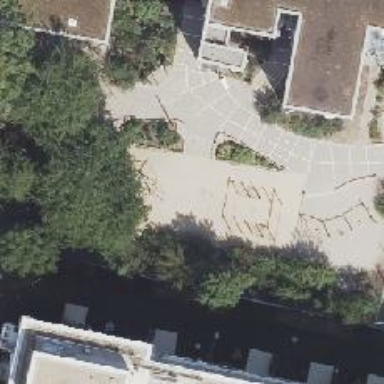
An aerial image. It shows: Playground area for leisure land.